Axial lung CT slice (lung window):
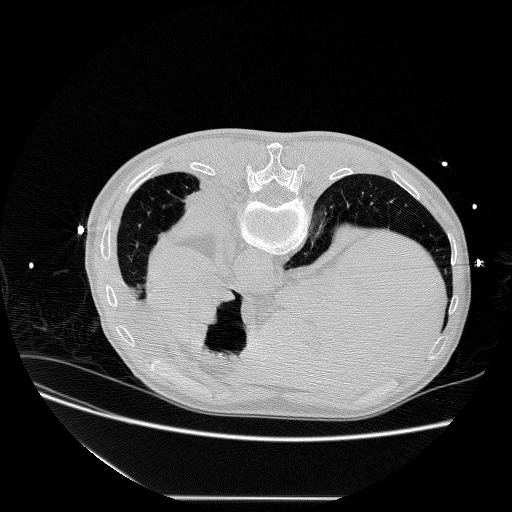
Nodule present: no